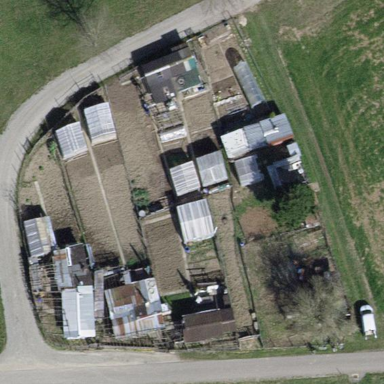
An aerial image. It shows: Allotments area.